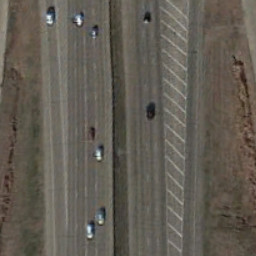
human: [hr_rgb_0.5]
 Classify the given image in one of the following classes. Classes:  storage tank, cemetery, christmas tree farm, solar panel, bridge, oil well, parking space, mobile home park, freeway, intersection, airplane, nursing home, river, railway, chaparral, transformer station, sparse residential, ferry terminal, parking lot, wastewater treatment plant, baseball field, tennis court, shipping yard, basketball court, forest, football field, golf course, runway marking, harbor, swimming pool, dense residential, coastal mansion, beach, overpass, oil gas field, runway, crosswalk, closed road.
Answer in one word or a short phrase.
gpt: freeway